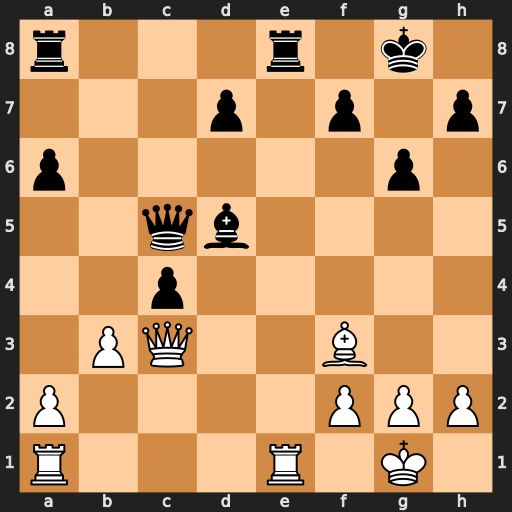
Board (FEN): r3r1k1/3p1p1p/p5p1/2qb4/2p5/1PQ2B2/P4PPP/R3R1K1
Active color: w
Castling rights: -
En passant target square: -
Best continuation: Re5 Rxe5 Qxe5 cxb3 axb3